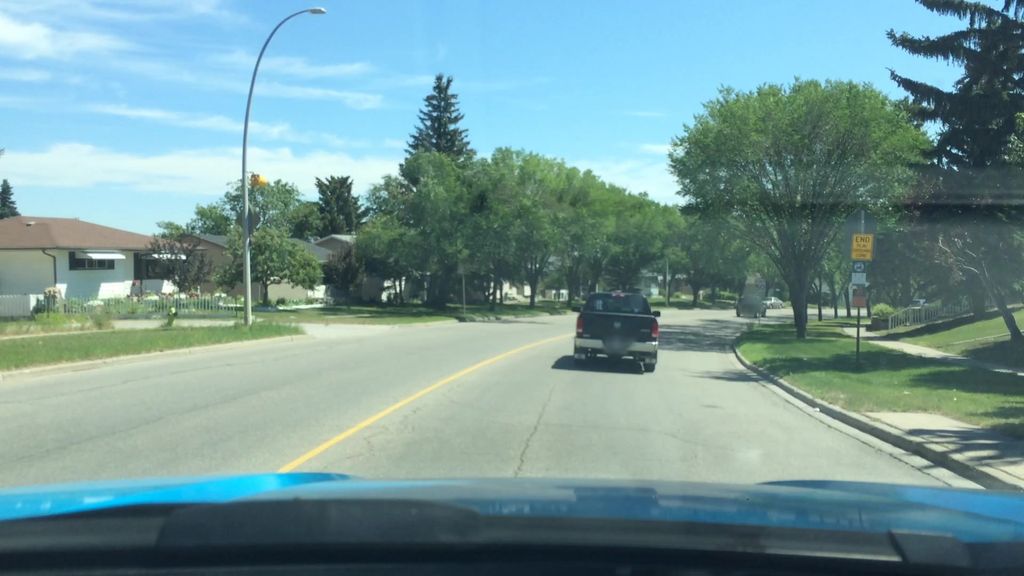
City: calgary